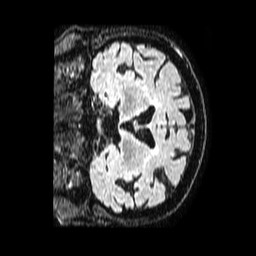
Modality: FLAIR
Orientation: coronal
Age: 80
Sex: female
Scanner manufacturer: philips
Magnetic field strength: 1.5 T
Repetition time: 4.8 s
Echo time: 0.3 s